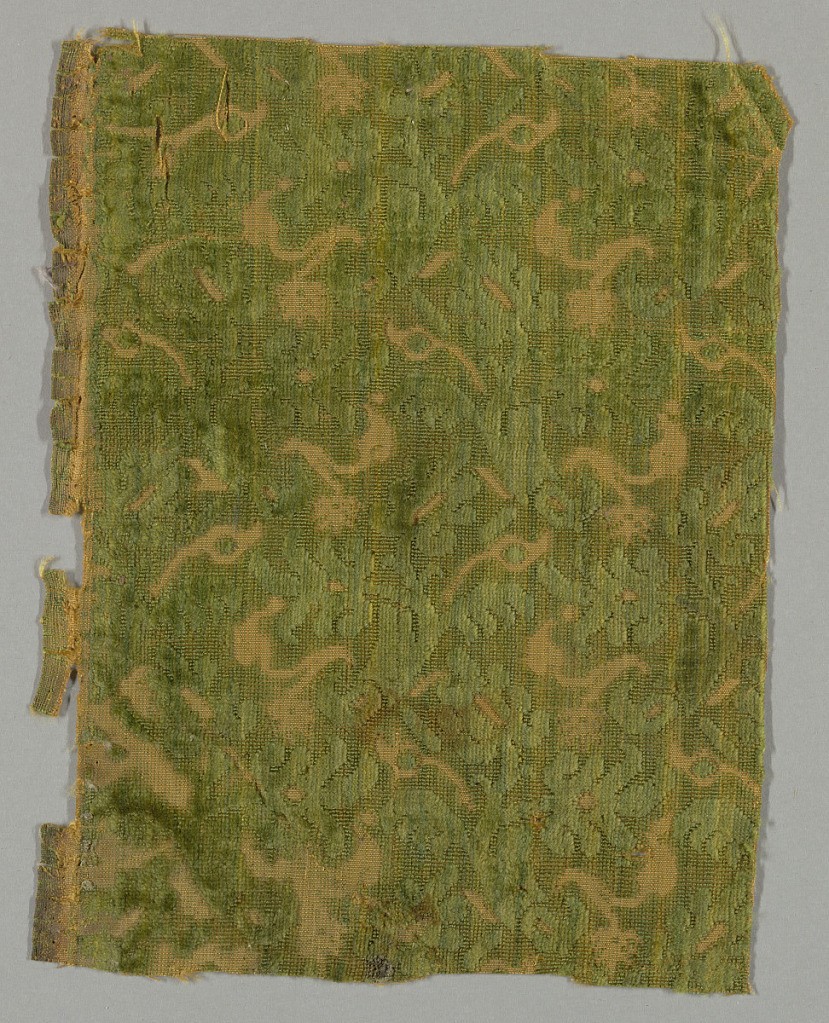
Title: Fragment
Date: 16th–early 17th century
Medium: silk Technique: cut and uncut, voided supplementary warp pile (velvet)
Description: Three fragments of cut and uncut silk velvet in small scale stylized patterns.